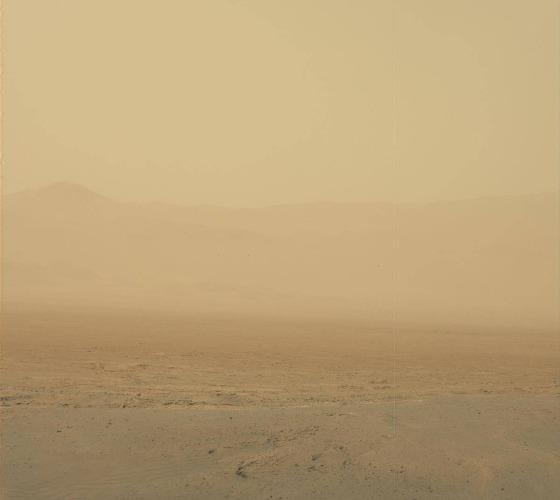
Terrain classes present: Gravel / Sand / Soil, Sky / Distant Mountains